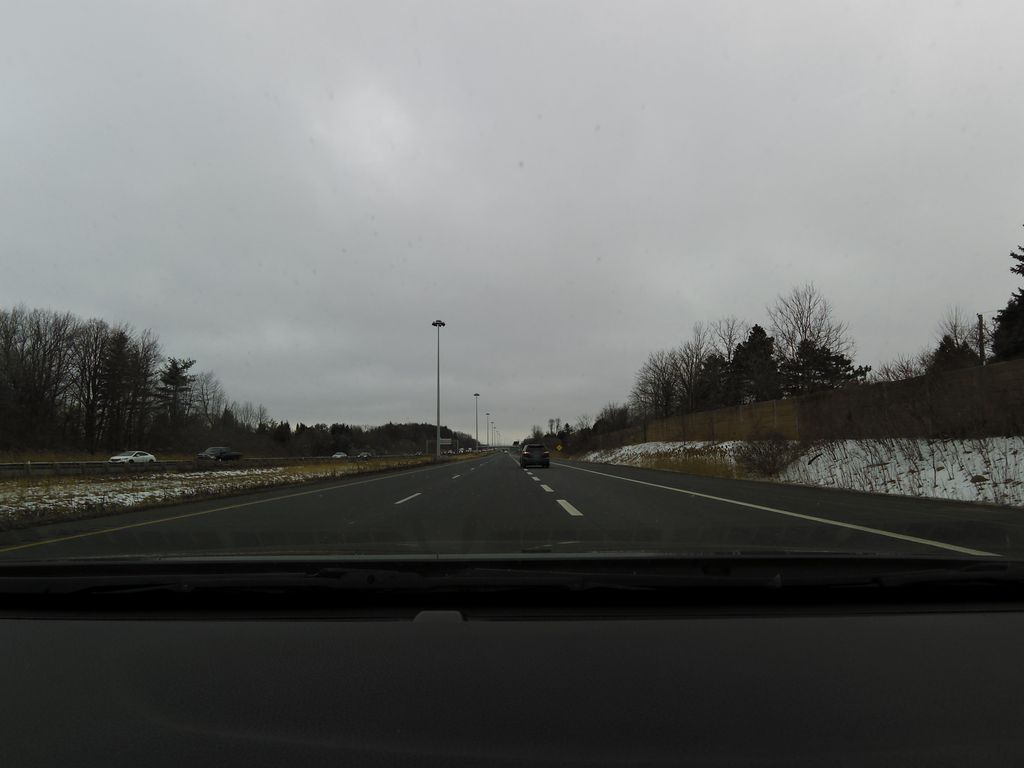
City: hamilton